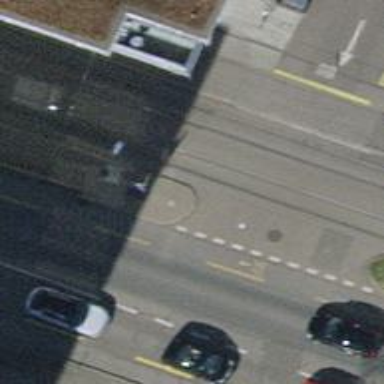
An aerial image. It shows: Tram stop with public transport stop position.